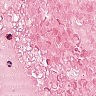
Metastatic tissue present: no